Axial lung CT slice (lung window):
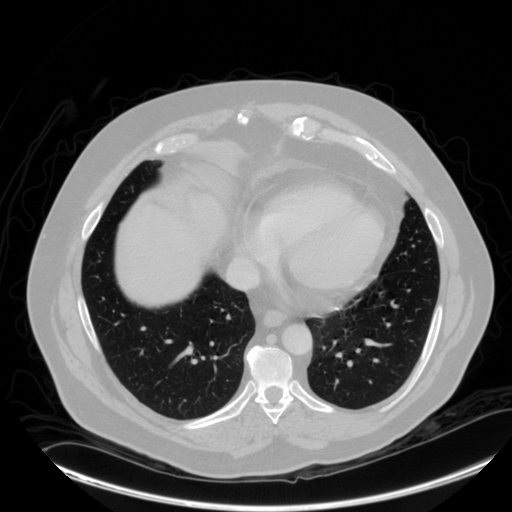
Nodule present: no